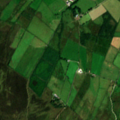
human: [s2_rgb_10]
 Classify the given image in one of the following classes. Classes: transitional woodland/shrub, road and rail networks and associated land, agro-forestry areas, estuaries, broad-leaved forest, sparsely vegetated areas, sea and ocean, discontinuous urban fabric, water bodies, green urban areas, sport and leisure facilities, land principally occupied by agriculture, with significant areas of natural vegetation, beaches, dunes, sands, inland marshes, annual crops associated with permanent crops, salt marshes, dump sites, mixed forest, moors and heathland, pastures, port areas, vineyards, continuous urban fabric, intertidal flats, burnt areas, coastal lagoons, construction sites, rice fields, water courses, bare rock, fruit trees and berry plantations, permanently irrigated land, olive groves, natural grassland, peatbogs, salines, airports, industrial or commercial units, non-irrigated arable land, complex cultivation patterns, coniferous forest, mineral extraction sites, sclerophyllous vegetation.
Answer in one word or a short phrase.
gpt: pastures, land principally occupied by agriculture, with significant areas of natural vegetation, peatbogs